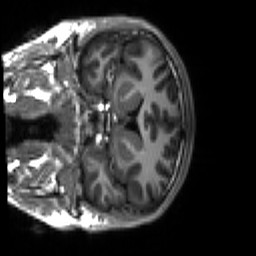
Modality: T1w
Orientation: coronal
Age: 19
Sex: male
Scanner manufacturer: siemens
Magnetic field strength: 3 T
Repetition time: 2.3 s
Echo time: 0.00267 s